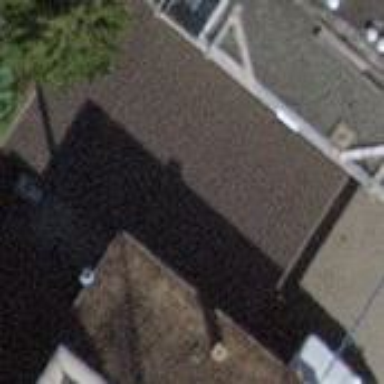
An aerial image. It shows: View of roof of building.